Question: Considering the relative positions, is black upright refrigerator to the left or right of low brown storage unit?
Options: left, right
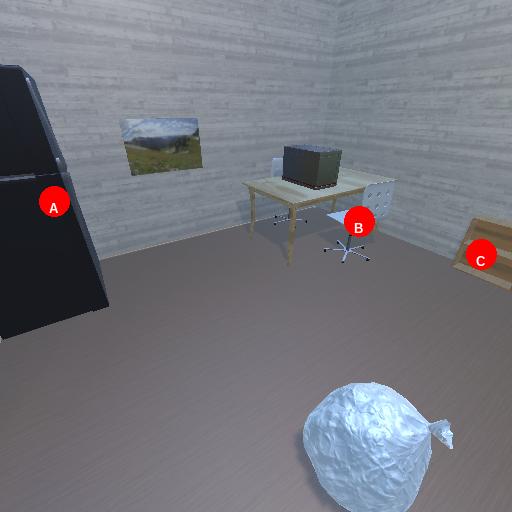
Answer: left